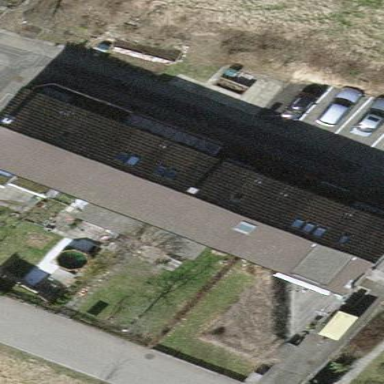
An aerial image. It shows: Terrace building.